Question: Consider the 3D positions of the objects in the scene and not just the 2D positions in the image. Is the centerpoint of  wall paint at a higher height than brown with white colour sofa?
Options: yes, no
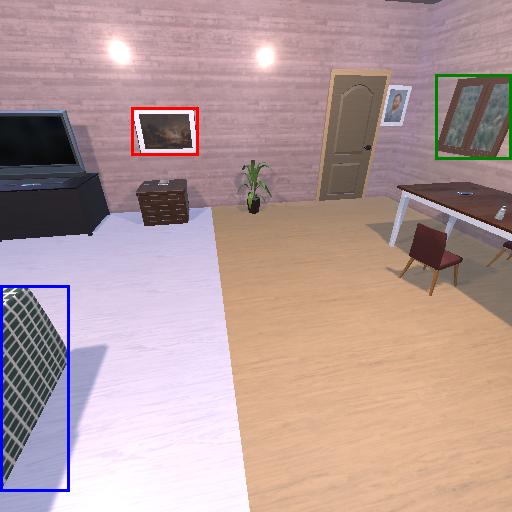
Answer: yes